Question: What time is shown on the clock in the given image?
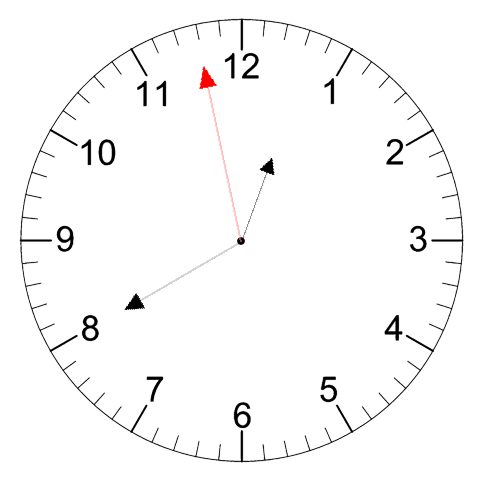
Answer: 12:39:58